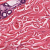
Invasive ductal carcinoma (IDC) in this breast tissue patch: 0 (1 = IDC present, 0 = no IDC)